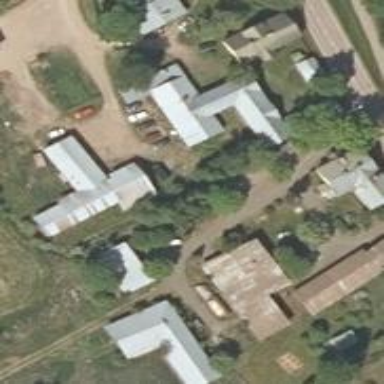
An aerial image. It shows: Farmyard area.